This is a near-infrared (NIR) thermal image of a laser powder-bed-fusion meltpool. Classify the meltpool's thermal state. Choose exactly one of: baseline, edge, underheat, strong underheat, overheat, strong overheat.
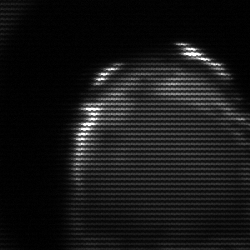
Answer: edge